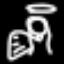
Label: angel